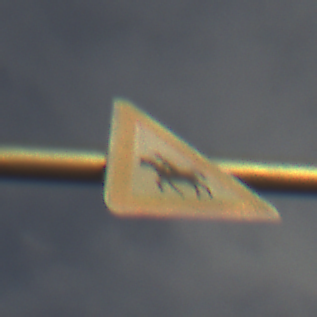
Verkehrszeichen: ReiterRechts
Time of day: SunriseSunset
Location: Outdoor (Nature)
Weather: PartlyCloudy
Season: Summer
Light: Natural